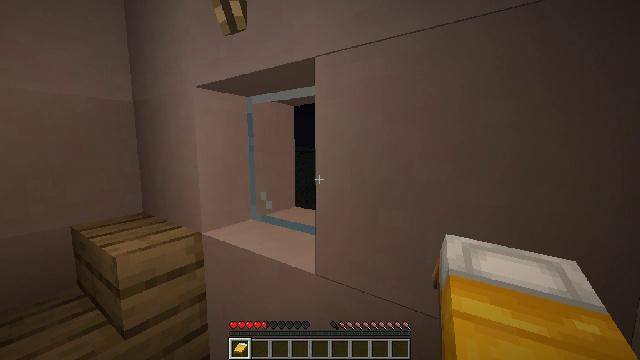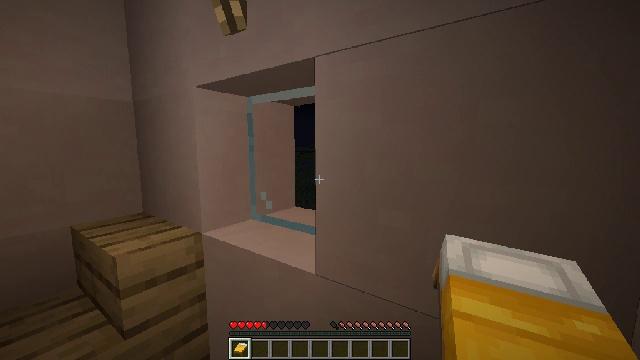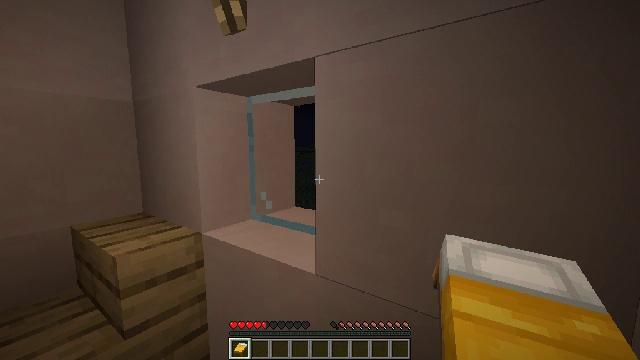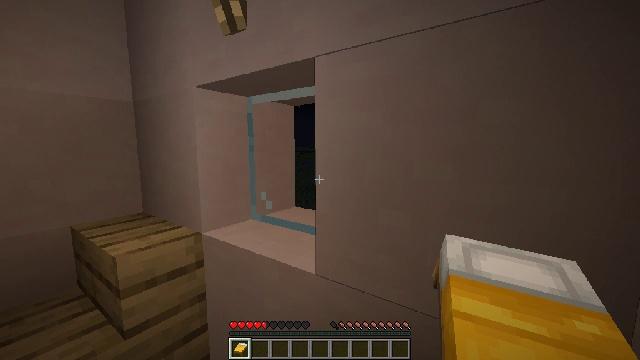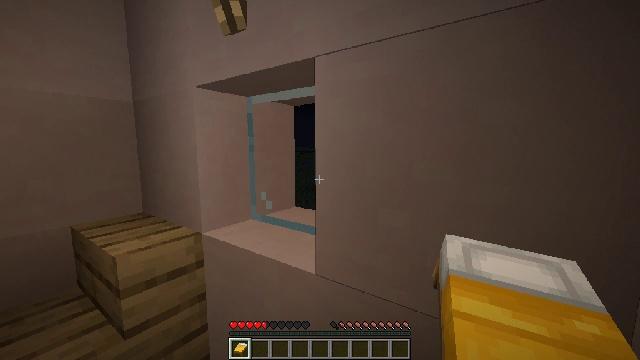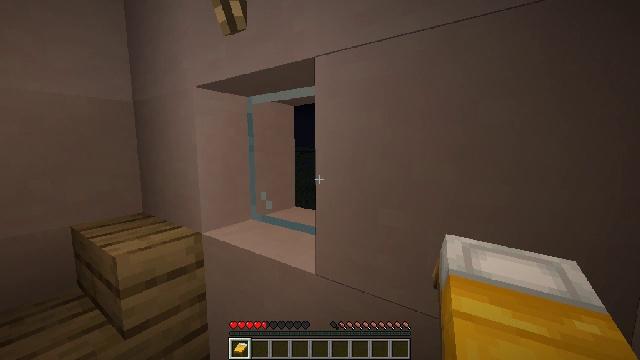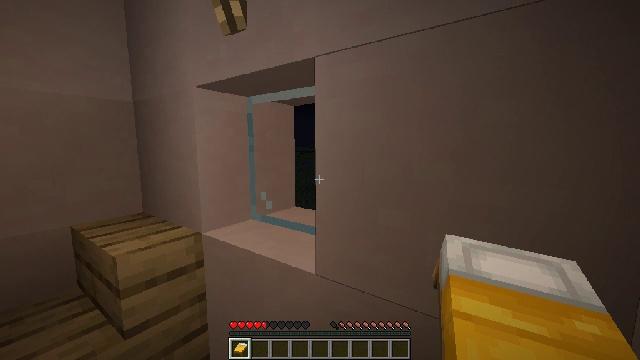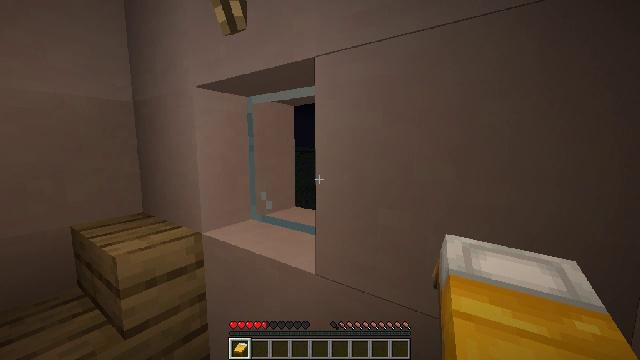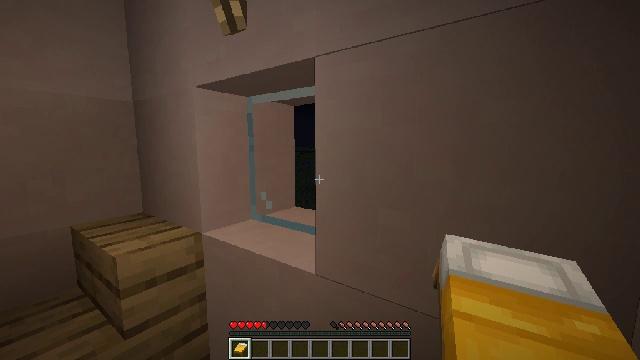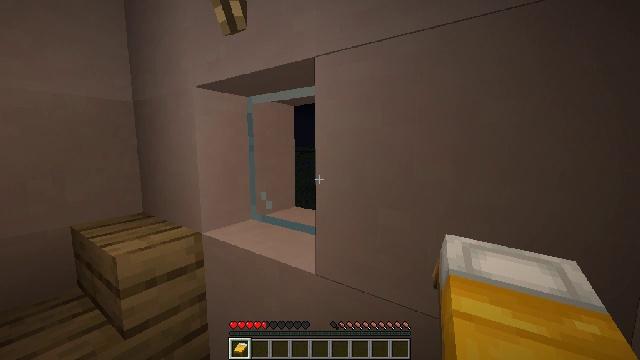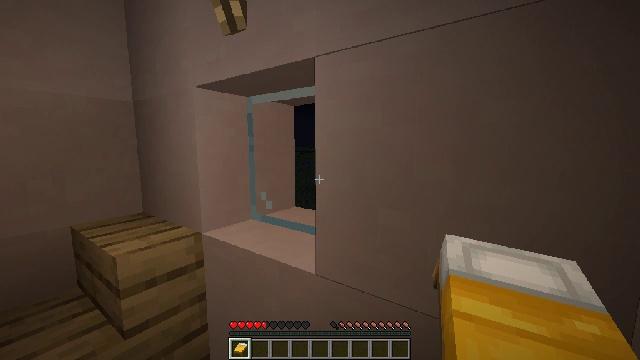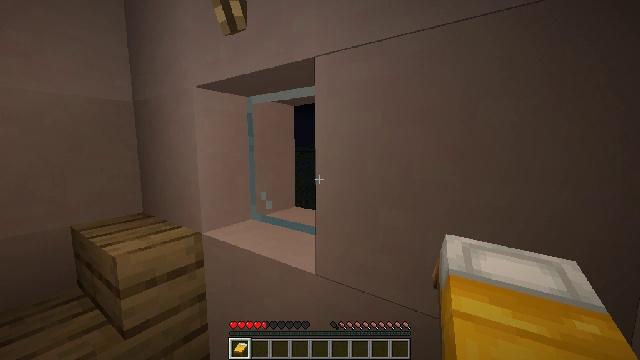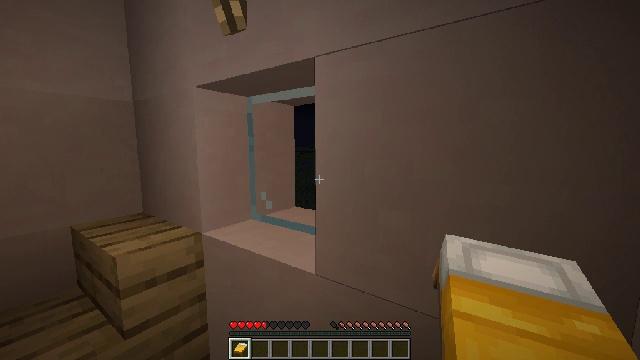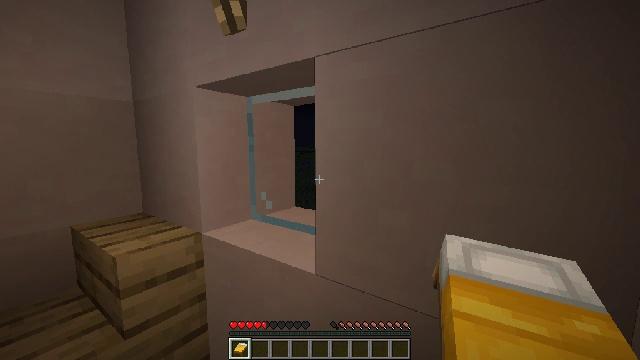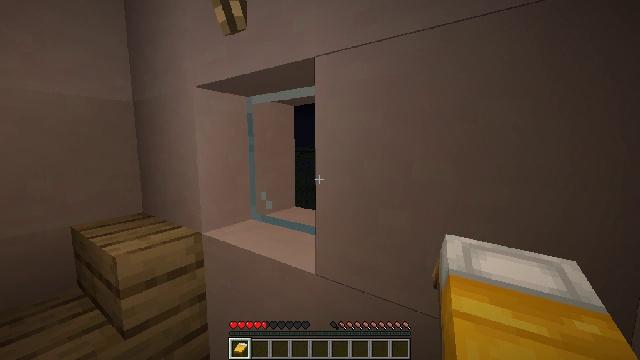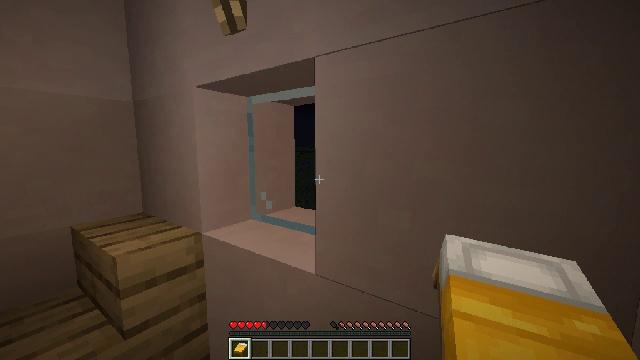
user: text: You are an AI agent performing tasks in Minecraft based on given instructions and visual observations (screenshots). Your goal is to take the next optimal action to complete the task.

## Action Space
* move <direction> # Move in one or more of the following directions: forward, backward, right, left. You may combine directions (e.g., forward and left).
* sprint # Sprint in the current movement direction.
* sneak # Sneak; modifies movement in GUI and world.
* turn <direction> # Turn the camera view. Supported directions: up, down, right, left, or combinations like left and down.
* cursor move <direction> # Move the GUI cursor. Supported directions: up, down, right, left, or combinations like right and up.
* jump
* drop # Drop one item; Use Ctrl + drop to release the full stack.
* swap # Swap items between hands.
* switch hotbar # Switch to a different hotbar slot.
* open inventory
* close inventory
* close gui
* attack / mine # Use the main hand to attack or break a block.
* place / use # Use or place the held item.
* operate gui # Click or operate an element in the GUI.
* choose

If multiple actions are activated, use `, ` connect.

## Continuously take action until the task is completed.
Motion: motion action
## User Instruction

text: Remove a yellow bed from the inventory.
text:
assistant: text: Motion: no_op
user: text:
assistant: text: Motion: no_op
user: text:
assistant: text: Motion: no_op
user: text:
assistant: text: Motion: no_op
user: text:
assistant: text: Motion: no_op
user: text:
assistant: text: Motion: no_op
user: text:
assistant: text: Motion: no_op
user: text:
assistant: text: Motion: no_op
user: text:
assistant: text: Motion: no_op
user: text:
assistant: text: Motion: no_op
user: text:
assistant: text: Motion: no_op
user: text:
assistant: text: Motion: no_op
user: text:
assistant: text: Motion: no_op
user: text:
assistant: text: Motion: no_op
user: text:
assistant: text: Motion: no_op
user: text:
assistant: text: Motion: no_op
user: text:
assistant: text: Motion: no_op
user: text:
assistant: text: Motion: no_op
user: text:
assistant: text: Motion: no_op
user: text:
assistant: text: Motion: no_op
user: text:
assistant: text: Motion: no_op
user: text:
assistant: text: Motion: no_op
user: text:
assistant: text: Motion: no_op
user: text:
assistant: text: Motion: no_op
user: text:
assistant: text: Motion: no_op
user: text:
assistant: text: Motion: no_op
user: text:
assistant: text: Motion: no_op
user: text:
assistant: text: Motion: no_op
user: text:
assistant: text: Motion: no_op
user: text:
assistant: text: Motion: no_op